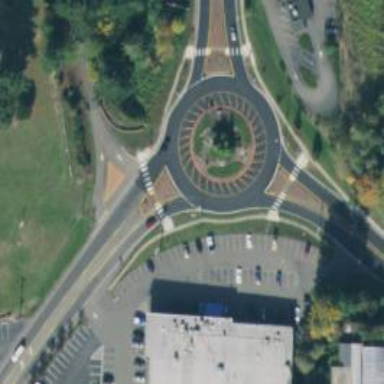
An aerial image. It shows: Roundabout at primary highway.